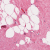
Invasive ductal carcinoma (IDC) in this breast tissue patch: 0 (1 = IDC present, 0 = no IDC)